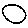
Label: circle